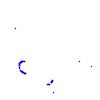
Particle: proton